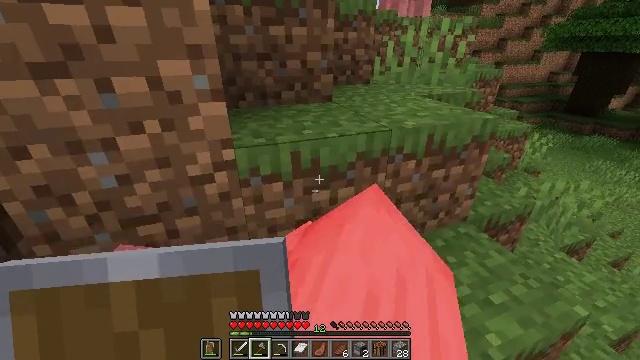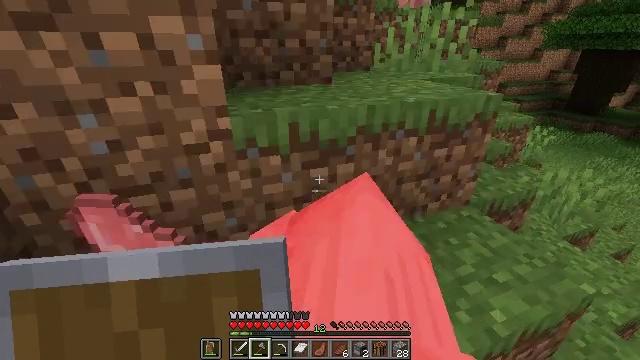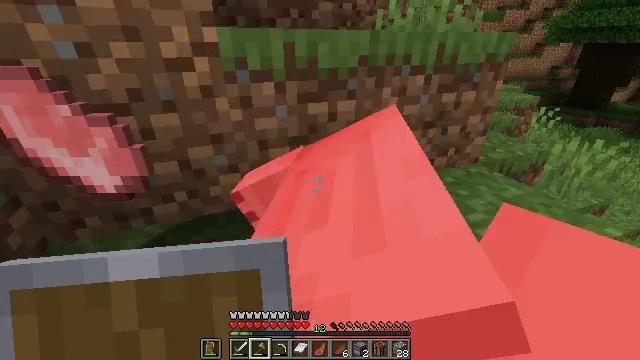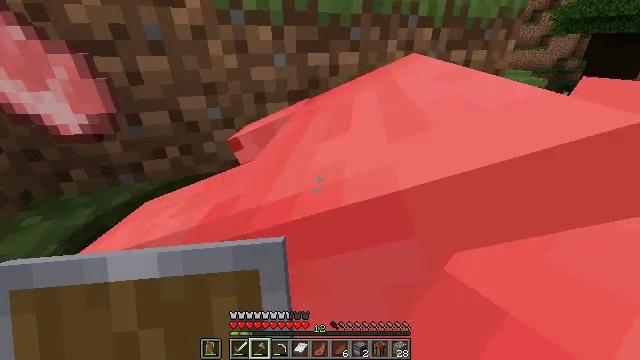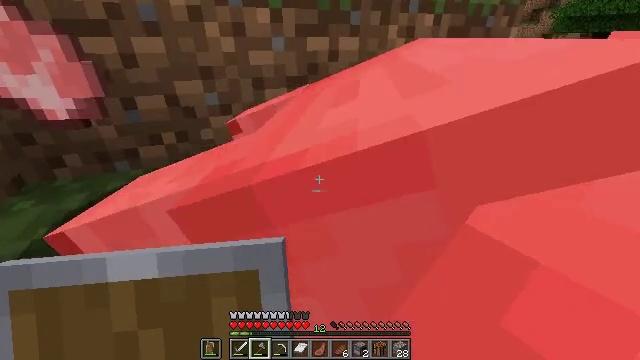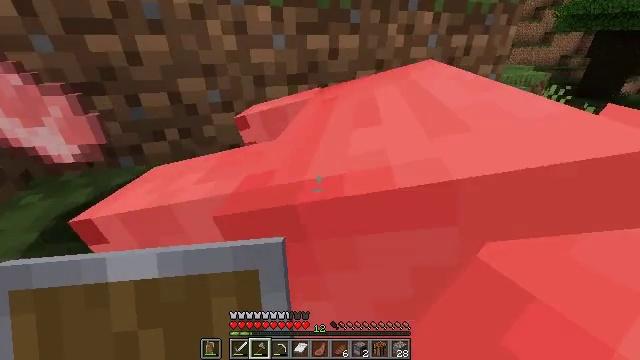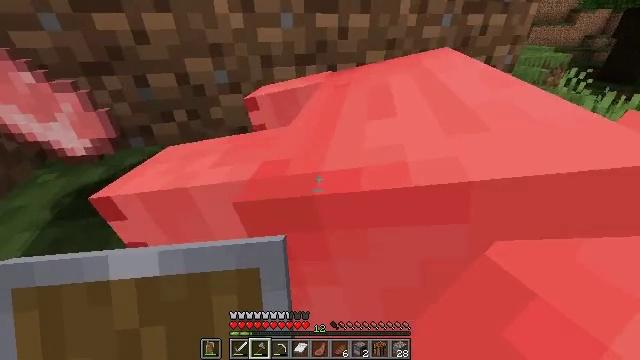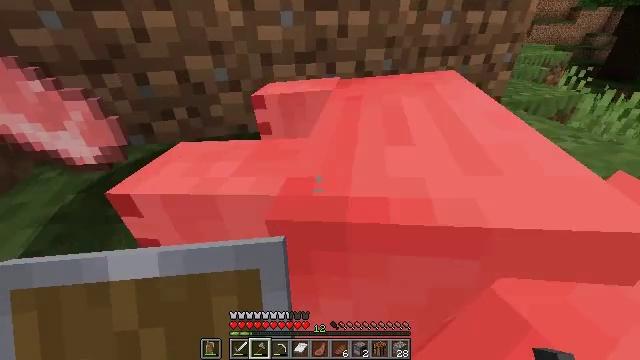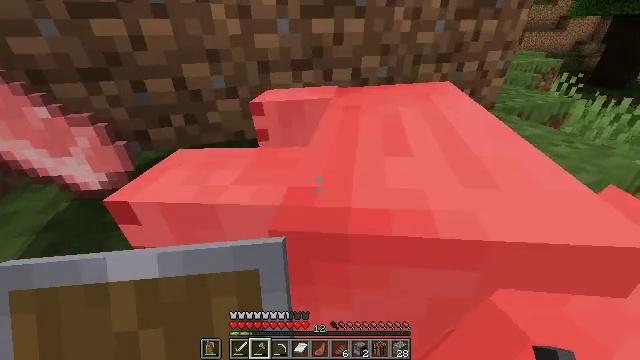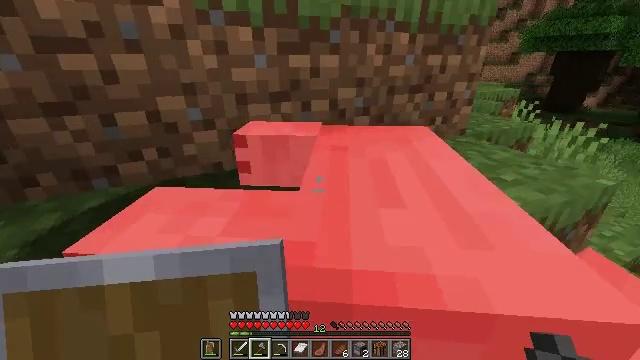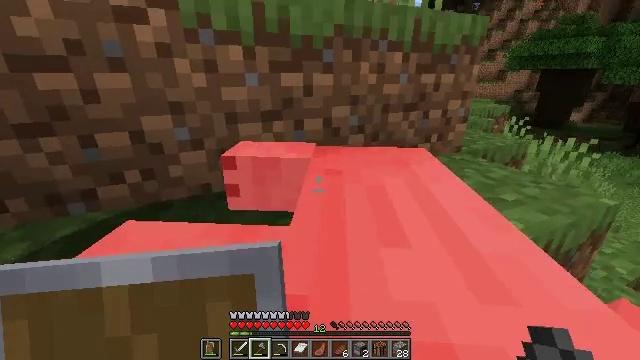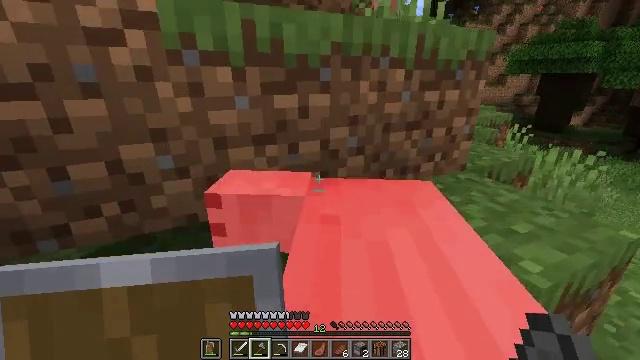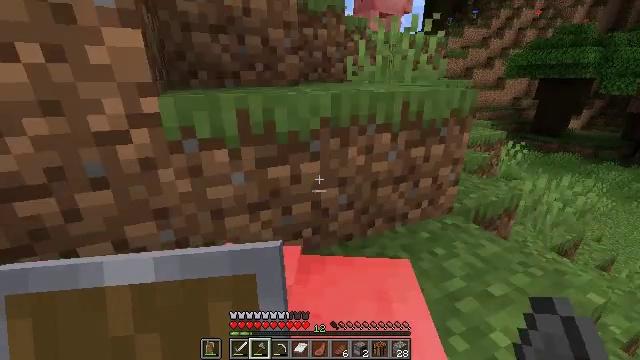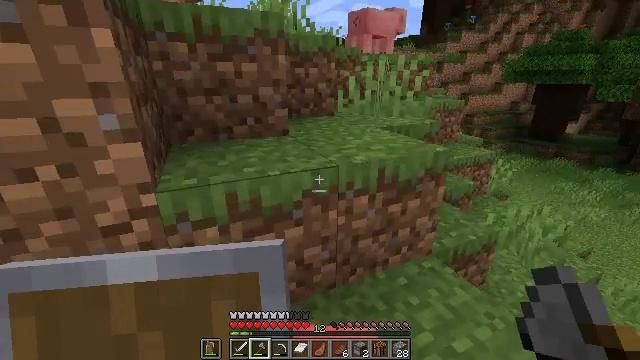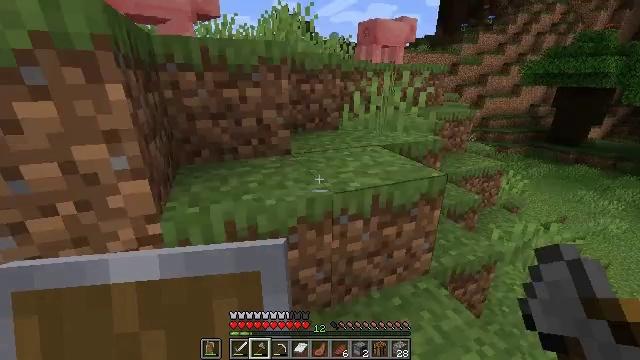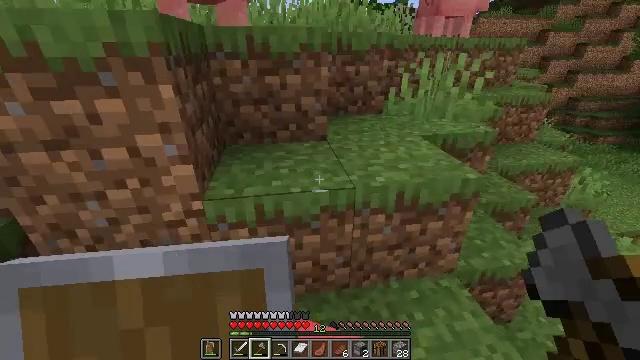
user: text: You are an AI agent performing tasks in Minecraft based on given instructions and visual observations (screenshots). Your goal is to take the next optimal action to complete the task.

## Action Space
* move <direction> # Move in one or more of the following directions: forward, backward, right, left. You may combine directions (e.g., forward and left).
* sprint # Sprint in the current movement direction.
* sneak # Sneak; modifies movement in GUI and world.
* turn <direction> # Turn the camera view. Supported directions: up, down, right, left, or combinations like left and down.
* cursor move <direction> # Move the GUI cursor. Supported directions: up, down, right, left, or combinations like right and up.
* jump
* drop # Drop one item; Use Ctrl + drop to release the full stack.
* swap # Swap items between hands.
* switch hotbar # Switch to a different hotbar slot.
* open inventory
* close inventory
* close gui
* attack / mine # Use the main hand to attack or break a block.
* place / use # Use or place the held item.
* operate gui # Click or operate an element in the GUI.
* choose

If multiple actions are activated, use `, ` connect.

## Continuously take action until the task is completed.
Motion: motion action
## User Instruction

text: Hunt a pig.
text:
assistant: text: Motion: no_op
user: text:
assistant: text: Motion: no_op
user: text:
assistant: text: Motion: turn down
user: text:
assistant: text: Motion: no_op
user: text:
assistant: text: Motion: no_op
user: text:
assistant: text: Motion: turn left and down
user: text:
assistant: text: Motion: no_op
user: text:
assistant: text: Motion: turn up
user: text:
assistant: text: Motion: move forward, turn right and up
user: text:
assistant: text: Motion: move forward, turn right and up
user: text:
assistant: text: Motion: move forward, jump
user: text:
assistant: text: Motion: move forward, jump
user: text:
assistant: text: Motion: move forward, jump
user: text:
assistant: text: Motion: move forward, turn left, jump
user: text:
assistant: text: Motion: move forward, turn left and down, jump
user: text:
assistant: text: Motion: move forward, turn left and down
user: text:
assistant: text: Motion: move forward, turn left and down
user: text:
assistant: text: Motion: move forward and move left, turn left and down
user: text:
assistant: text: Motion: move forward and move left
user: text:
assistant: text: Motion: move forward and move left
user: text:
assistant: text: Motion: move forward and move left
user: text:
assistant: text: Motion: move forward and move left
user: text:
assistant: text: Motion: move forward and move left
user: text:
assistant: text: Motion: move forward, turn right
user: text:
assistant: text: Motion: move forward, turn right and up
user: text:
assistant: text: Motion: move forward, turn right and up
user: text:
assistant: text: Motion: turn right and up
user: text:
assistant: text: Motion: turn right
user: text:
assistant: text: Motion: move forward, turn right and up
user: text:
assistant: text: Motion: move forward, turn right and up, jump